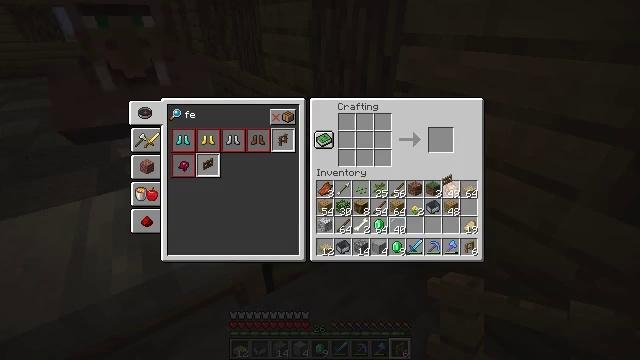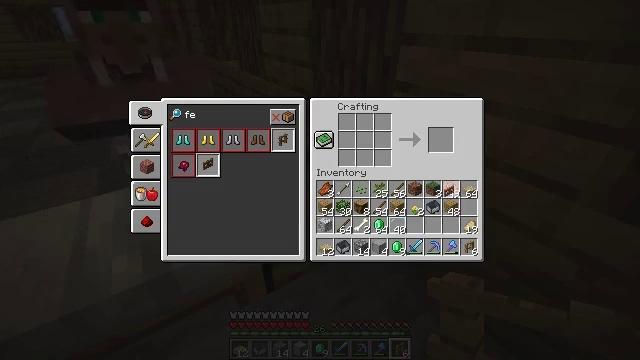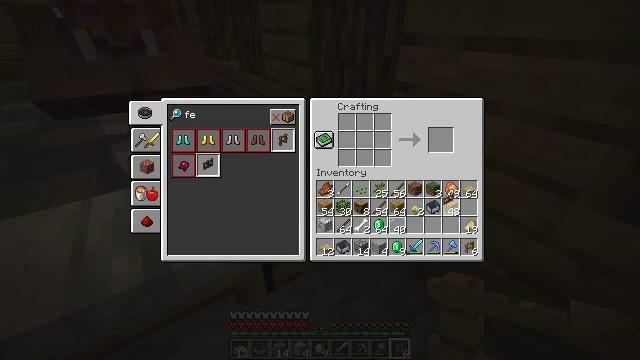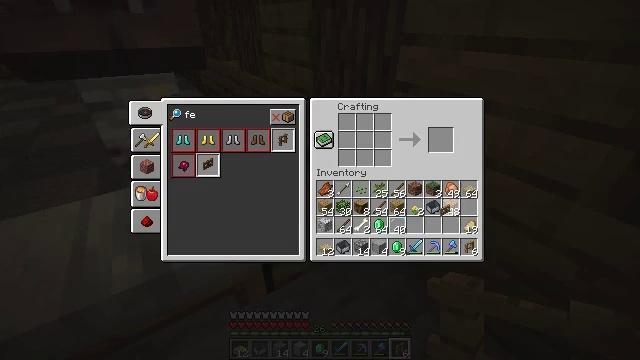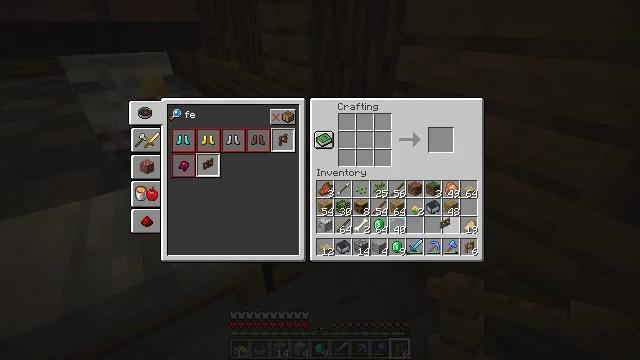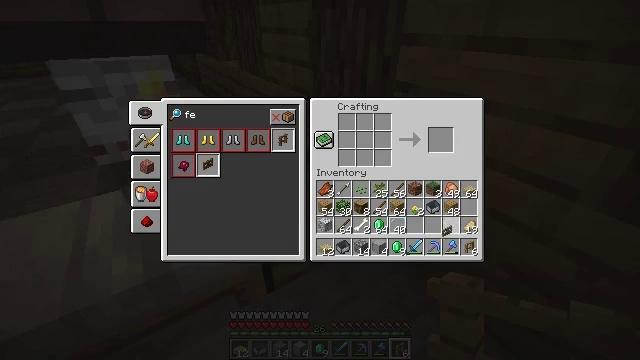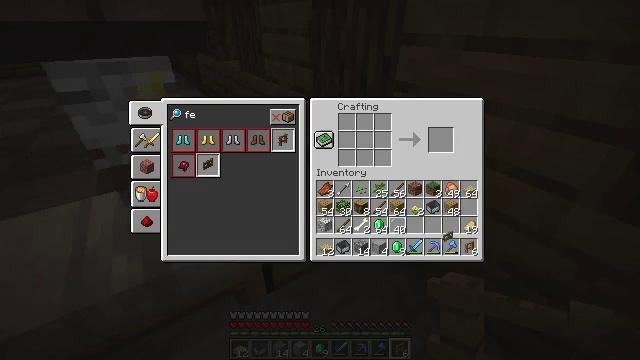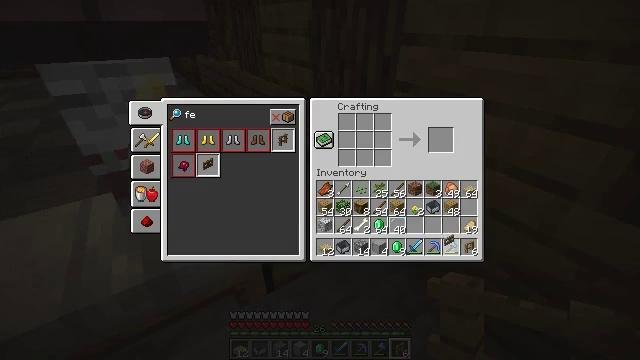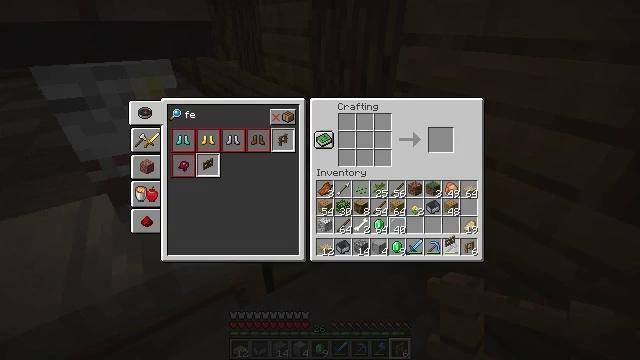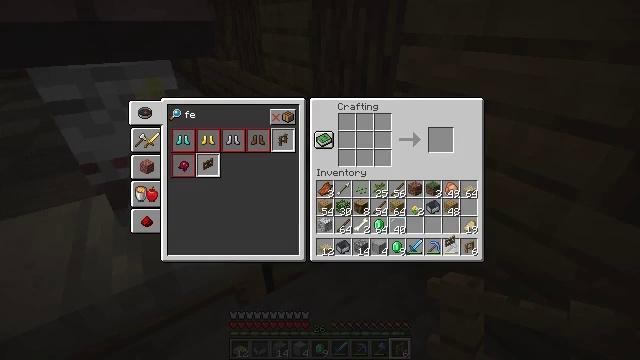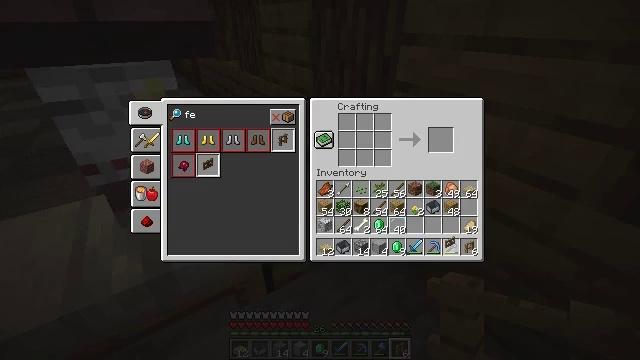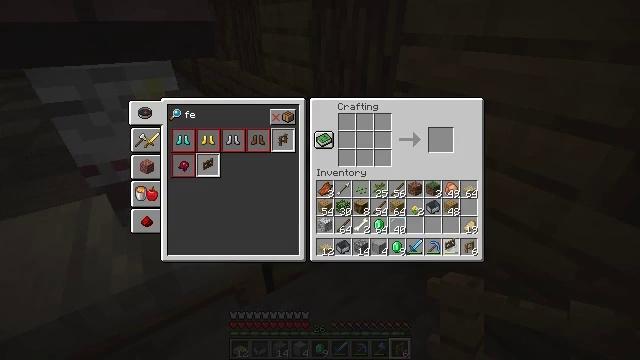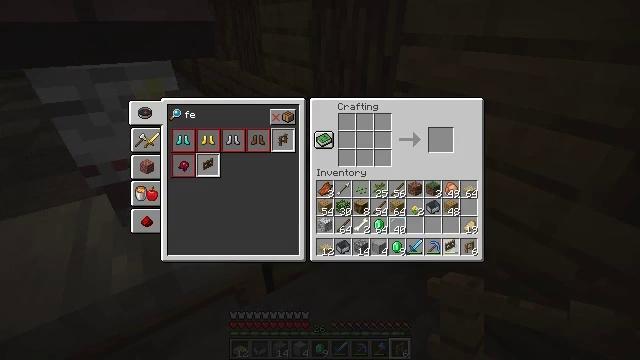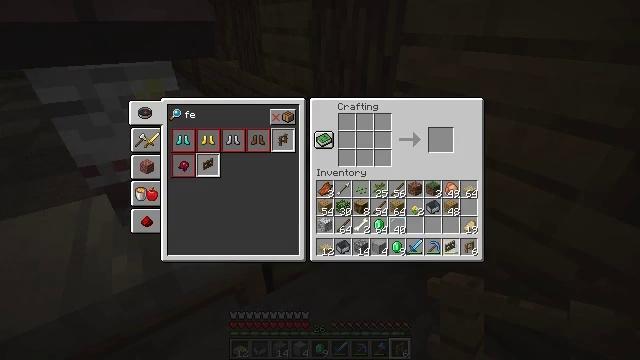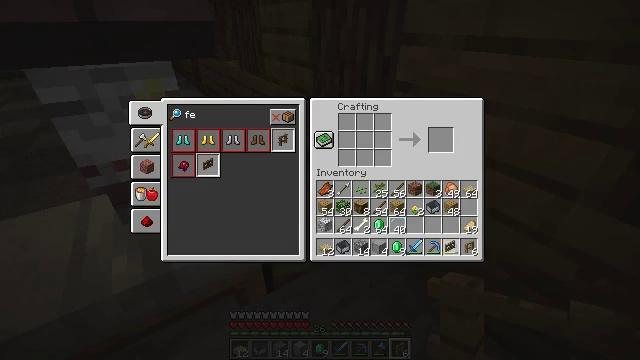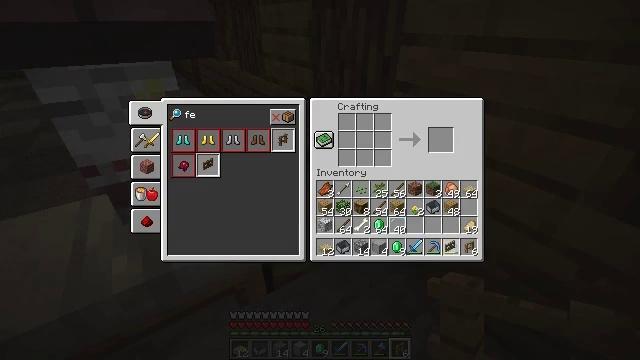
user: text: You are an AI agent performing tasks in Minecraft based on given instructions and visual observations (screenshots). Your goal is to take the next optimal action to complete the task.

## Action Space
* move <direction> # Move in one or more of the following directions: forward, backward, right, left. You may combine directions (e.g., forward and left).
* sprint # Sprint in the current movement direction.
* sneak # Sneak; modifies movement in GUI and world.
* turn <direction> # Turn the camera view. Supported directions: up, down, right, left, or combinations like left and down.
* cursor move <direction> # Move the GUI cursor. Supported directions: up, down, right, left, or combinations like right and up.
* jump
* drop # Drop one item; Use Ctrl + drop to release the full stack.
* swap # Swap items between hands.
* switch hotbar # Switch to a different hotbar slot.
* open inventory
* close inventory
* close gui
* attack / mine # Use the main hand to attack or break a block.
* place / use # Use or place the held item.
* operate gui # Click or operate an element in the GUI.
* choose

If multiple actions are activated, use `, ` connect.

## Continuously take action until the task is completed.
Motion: motion action
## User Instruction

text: Pick up the birch slab after breaking it.
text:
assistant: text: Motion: cursor move down, open gui
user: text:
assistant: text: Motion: cursor move down
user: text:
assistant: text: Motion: cursor move down
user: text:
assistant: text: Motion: cursor move down
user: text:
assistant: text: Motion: cursor move down
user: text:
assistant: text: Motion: no_op
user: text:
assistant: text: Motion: no_op
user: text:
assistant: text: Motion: no_op
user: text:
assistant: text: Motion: no_op
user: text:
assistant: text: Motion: no_op
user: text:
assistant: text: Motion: no_op
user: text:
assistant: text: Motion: no_op
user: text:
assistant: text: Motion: no_op
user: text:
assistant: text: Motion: no_op
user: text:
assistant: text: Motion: no_op
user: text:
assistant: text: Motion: no_op
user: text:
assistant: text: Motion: no_op
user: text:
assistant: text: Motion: no_op
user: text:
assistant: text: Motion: no_op
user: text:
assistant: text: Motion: cursor move up
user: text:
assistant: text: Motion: no_op
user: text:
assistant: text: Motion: no_op
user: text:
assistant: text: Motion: no_op
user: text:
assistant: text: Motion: operate gui
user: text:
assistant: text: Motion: operate gui
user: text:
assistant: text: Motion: operate gui
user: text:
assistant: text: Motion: no_op
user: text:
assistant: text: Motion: no_op
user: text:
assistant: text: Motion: no_op
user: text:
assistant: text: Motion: no_op